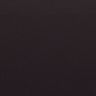
Metastatic tissue present: no